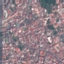
Land use / land cover: Residential